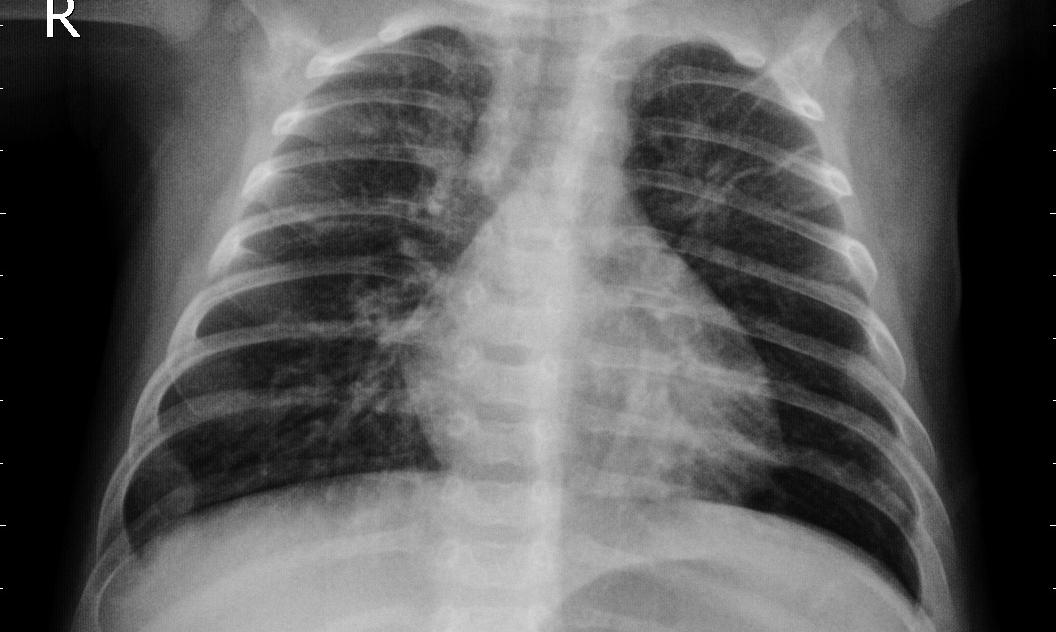
Diagnosis: PNEUMONIA